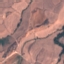
Land use / land cover: HerbaceousVegetation